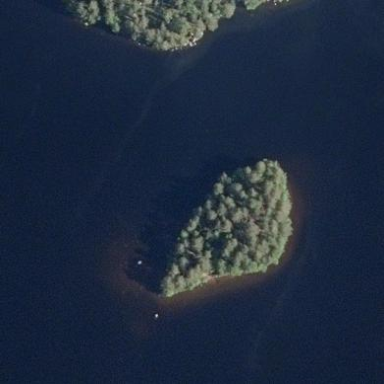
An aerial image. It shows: Islet surrounded by woodland.